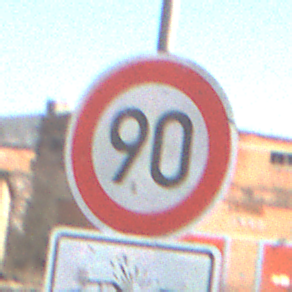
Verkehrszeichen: Geschwindigkeit90
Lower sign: Entfernungsangaben2
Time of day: Midday
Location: Outdoor (Suburban)
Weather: PartlyCloudy
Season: NotSpecified
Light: Natural